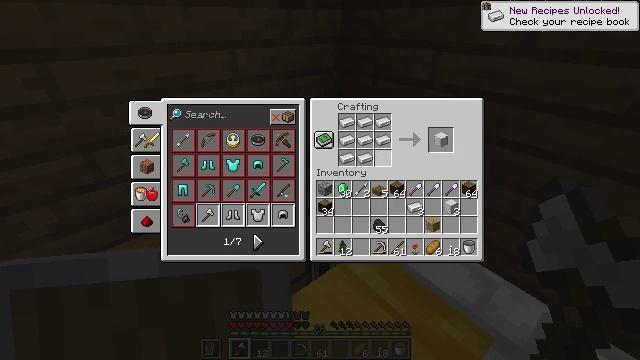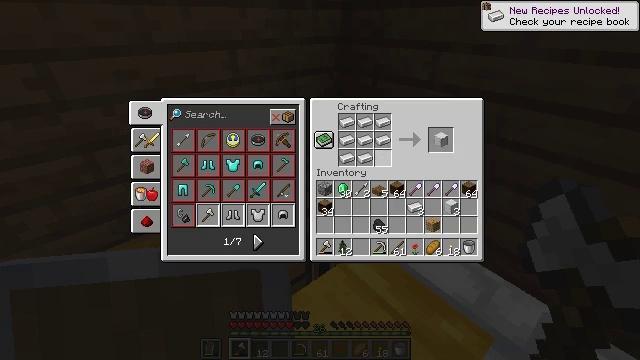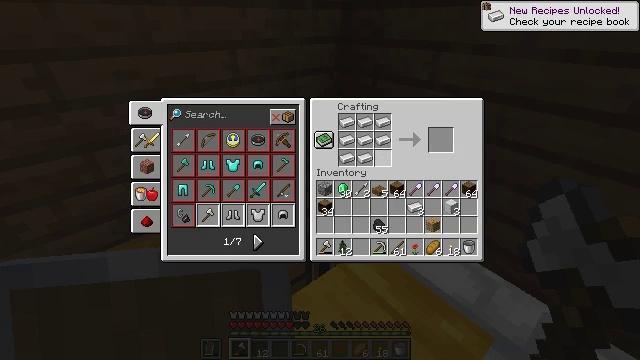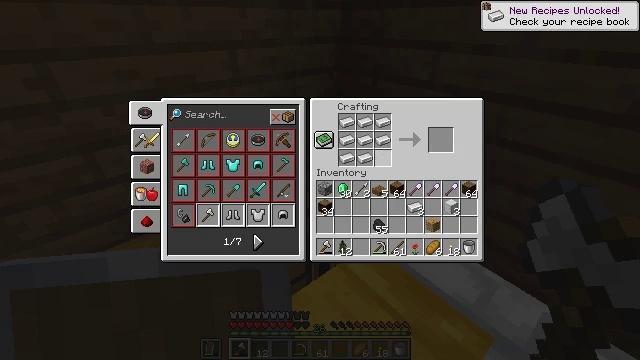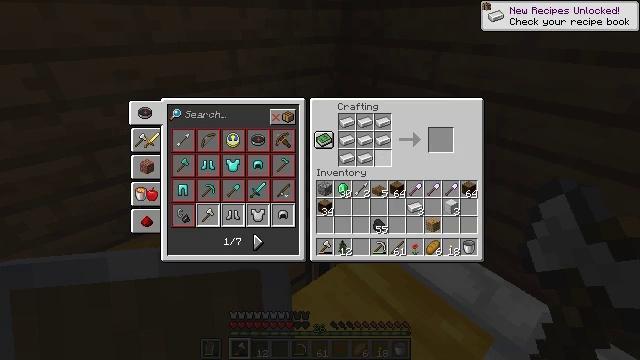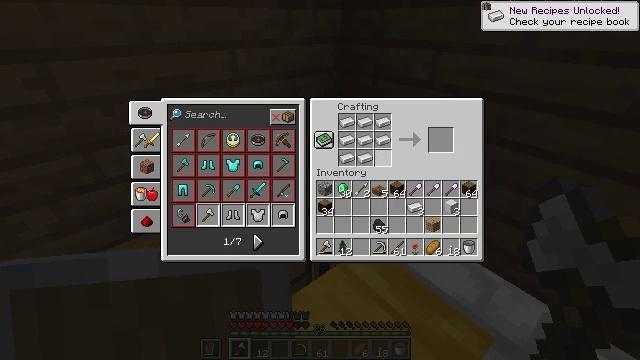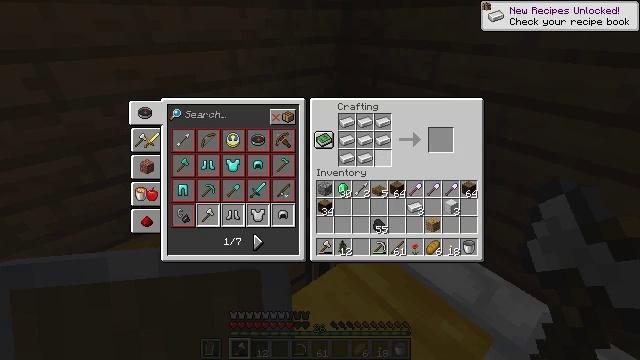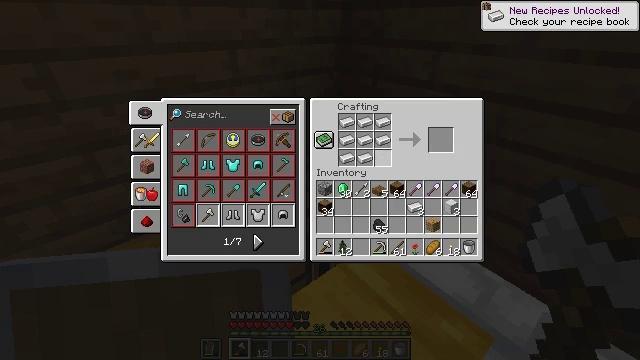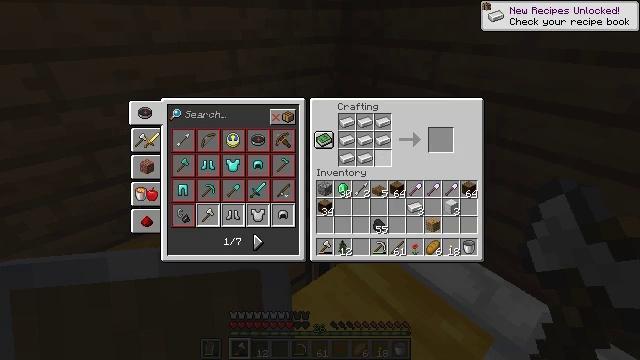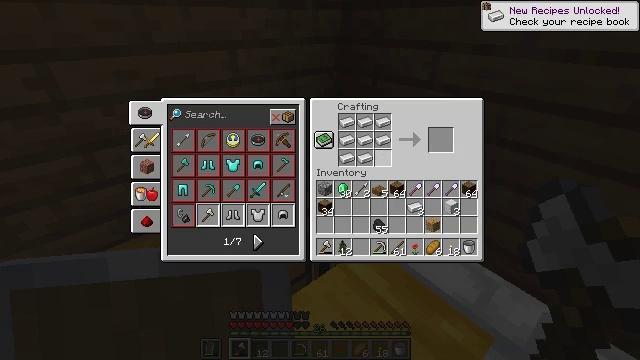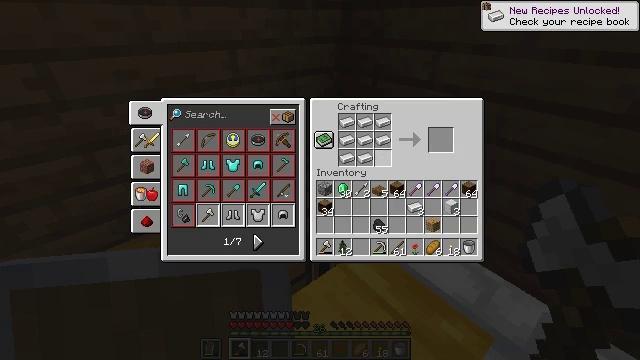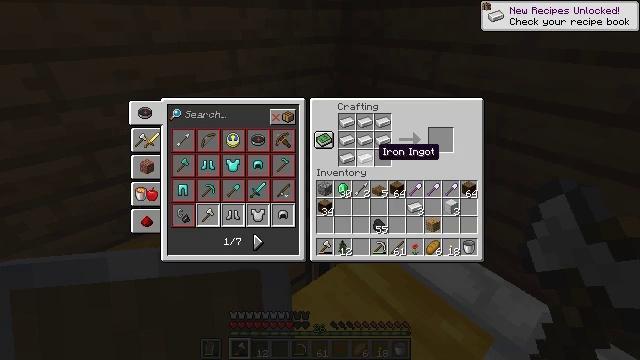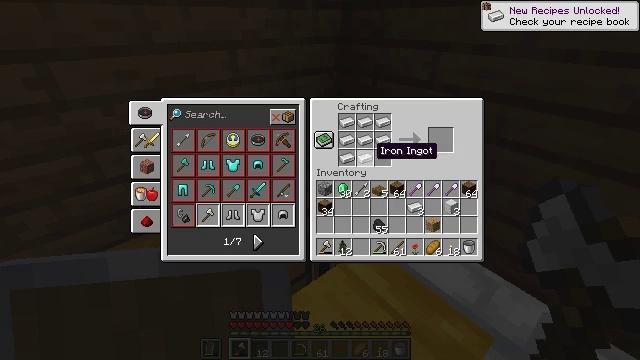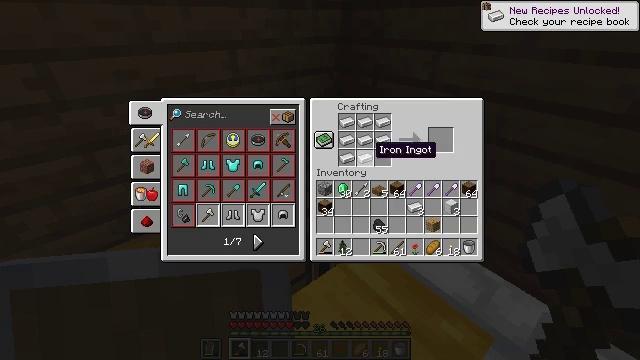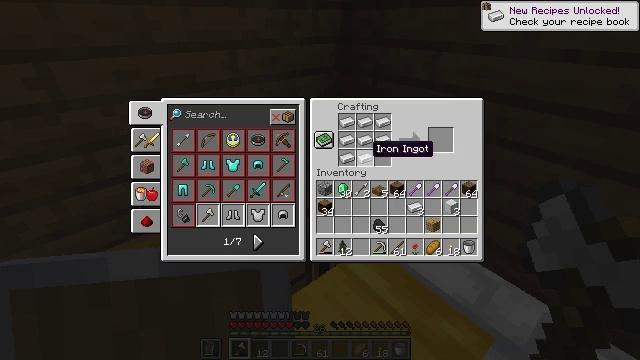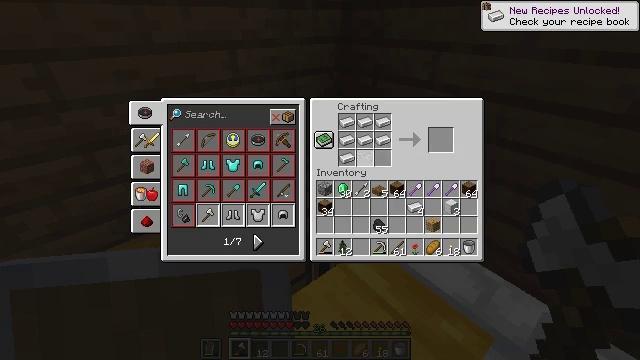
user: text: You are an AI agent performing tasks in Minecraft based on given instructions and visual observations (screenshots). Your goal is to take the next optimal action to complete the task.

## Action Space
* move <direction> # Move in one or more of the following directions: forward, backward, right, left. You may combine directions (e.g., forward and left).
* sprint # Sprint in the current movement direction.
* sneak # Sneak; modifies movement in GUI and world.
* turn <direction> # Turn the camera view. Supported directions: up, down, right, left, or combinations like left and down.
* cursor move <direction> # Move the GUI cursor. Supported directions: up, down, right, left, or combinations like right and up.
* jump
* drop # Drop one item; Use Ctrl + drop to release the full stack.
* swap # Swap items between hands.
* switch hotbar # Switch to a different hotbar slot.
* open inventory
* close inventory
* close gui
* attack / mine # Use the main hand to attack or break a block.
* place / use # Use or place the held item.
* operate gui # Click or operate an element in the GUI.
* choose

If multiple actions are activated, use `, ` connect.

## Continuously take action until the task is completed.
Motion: motion action
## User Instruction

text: Craft an anvil by arranging iron in the right pattern.
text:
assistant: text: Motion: no_op
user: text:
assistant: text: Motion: no_op
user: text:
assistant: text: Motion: no_op
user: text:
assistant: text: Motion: operate gui
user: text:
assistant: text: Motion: operate gui
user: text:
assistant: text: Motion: no_op
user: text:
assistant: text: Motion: operate gui
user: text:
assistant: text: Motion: operate gui
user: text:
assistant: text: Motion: no_op
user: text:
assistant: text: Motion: no_op
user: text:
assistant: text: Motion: no_op
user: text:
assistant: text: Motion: no_op
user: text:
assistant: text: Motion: no_op
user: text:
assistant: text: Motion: sneak
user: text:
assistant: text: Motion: sneak, operate gui
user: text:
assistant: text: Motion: sneak, operate gui
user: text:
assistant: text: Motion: sneak, cursor move left, operate gui
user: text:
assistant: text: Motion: sneak
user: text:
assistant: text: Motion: sneak
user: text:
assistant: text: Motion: sneak
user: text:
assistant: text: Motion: sneak, operate gui
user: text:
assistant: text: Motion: sneak, operate gui
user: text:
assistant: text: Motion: sneak, cursor move up, operate gui
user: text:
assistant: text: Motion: sneak
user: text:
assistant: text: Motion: sneak, operate gui
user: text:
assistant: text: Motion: sneak, cursor move right, operate gui
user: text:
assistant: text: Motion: sneak, cursor move right, operate gui
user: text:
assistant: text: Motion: sneak, operate gui
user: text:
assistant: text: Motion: sneak, operate gui
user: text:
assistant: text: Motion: sneak, operate gui